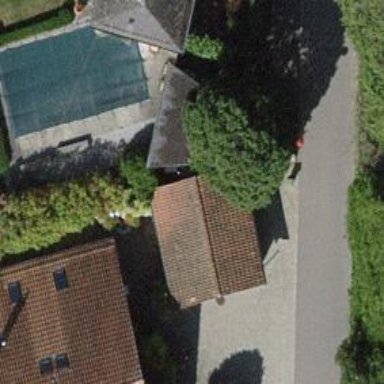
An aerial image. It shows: Garage.